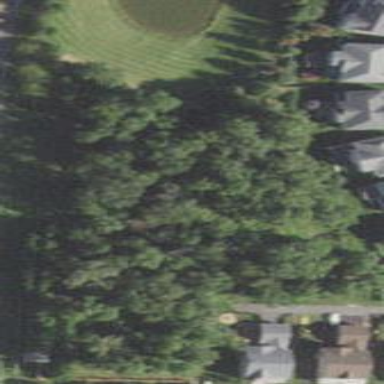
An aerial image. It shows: Beautiful woodland area.